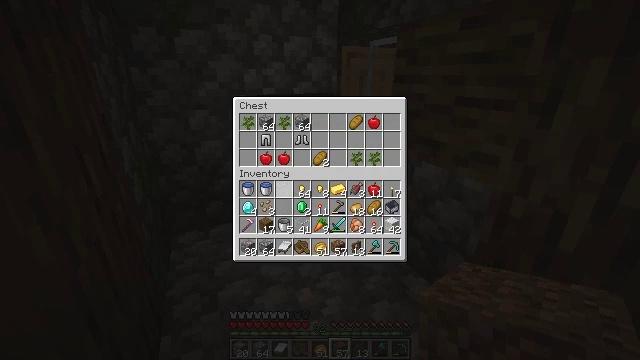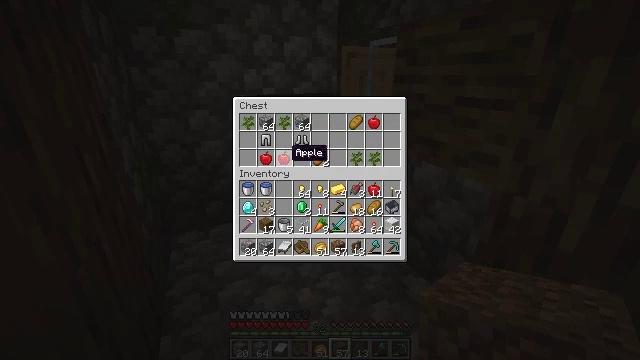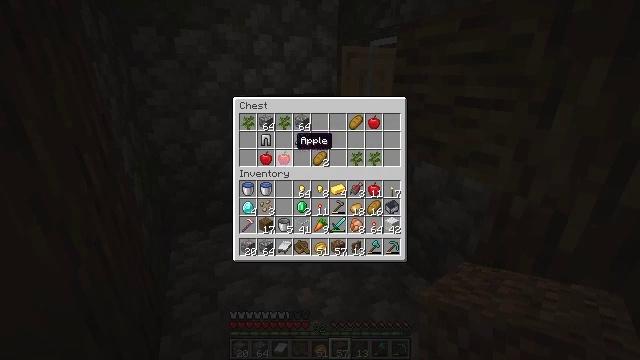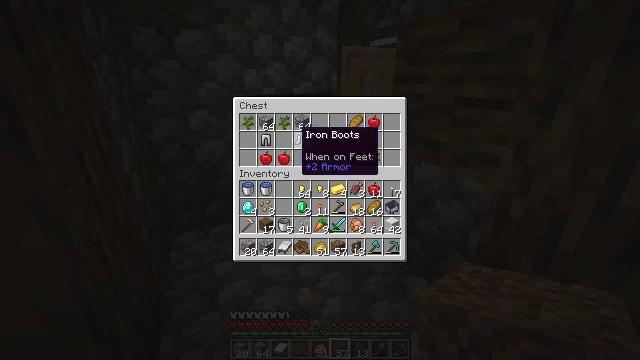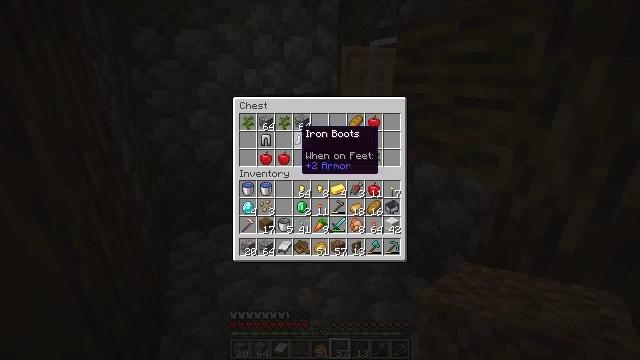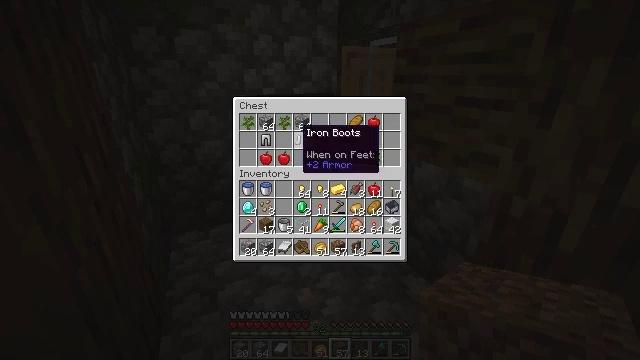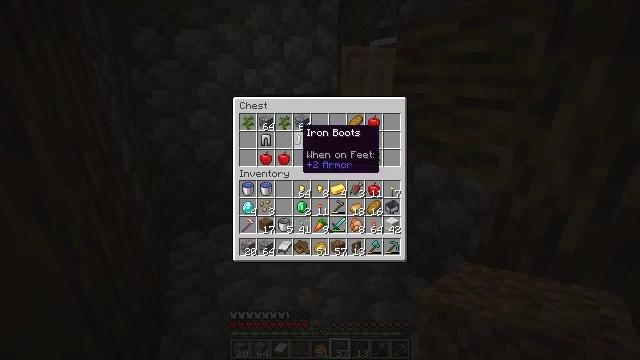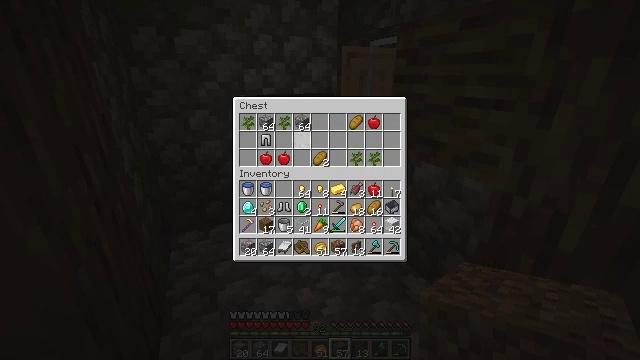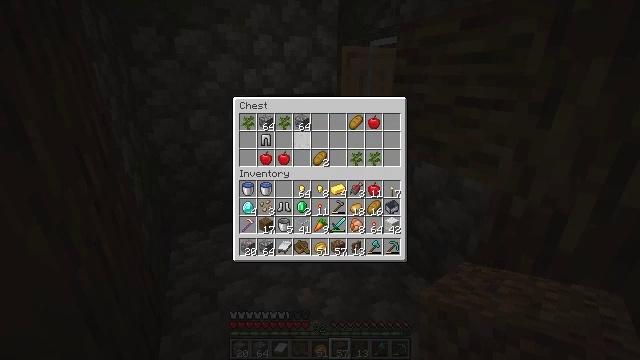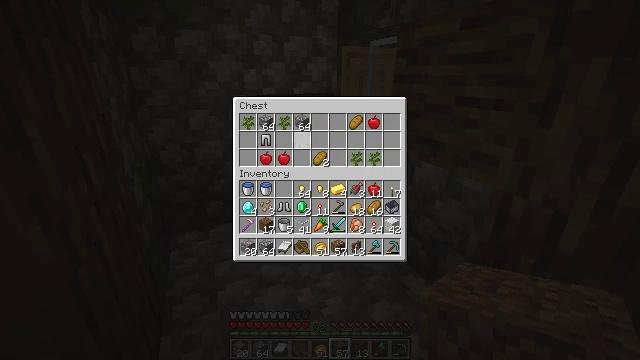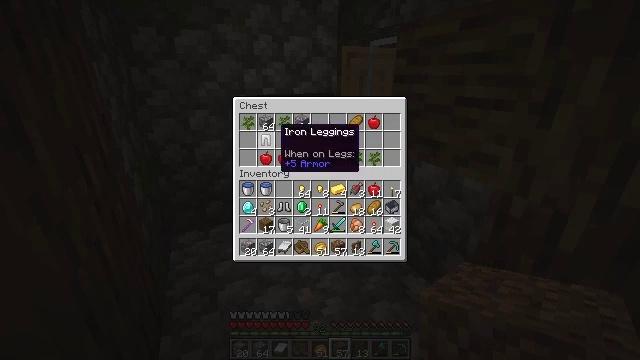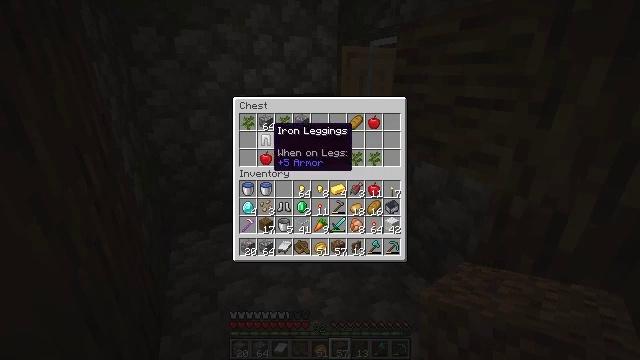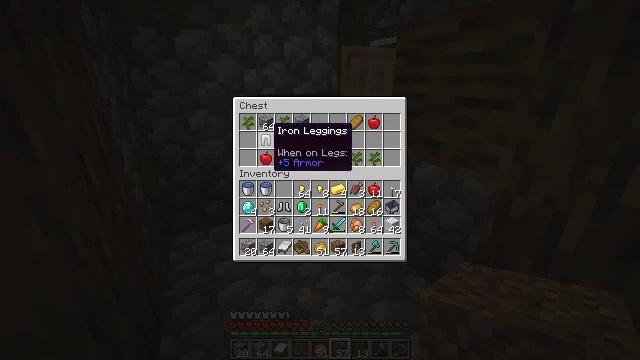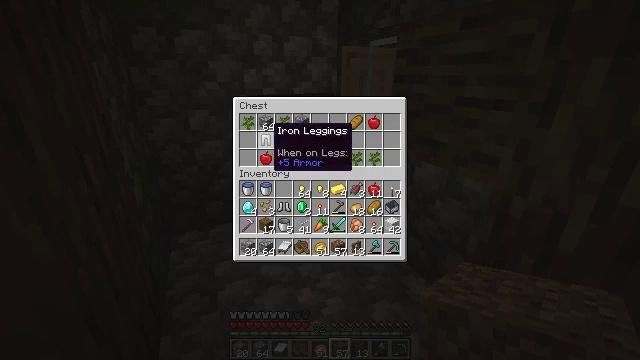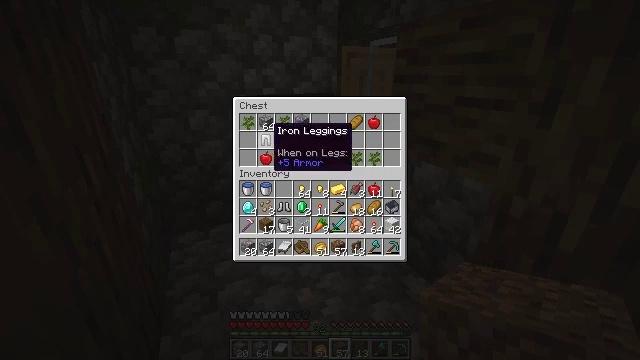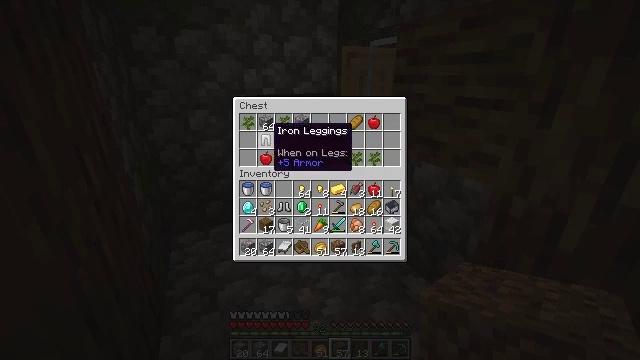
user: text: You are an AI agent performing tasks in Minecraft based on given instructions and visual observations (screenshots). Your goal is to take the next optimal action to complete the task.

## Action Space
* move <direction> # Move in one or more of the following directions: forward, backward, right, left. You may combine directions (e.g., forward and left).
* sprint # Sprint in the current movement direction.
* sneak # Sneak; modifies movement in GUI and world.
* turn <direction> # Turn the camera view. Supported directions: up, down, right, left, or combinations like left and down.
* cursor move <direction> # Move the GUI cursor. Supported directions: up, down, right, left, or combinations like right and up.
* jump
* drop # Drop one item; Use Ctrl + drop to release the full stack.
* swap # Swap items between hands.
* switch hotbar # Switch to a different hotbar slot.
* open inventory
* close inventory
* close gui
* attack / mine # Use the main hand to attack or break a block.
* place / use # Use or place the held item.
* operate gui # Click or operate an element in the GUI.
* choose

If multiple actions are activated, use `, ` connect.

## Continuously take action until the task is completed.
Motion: motion action
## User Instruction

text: Left click on the blast furnace to break it.
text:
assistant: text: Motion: sneak, turn up
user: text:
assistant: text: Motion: sneak, turn up
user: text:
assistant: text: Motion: sneak
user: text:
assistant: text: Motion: sneak
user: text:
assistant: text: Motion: sneak
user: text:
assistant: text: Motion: sneak
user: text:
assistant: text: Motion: sneak, attack / mine
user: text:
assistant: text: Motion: sneak, attack / mine
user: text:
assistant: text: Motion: sneak, attack / mine
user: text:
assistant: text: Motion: sneak, turn left
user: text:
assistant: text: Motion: sneak, turn left
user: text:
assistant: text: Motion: sneak
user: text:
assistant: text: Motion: sneak
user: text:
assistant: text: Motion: sneak
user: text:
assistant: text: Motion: sneak
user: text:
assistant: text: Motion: sneak, attack / mine
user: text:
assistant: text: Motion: sneak, attack / mine
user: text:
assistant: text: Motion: sneak, turn down
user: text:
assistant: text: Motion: sneak, turn right and down
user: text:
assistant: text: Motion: sneak, turn right
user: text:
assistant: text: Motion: sneak, turn right
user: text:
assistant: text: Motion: sneak, turn right
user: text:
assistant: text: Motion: sneak, turn up
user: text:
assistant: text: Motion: sneak, turn up
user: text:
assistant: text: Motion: sneak
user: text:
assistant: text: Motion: sneak
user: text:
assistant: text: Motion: sneak
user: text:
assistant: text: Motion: sneak
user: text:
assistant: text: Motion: sneak
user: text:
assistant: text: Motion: sneak